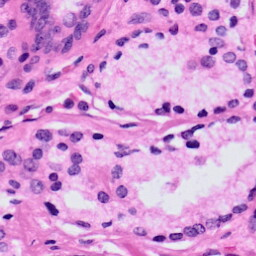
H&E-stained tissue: Prostate